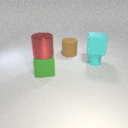
large cyan rubber cube above small cyan rubber cylinder